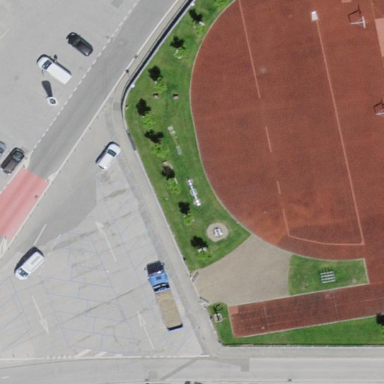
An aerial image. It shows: Parking area with surface.